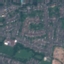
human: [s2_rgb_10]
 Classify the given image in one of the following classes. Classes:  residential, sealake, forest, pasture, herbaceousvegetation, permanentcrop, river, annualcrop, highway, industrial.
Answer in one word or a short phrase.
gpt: Residential